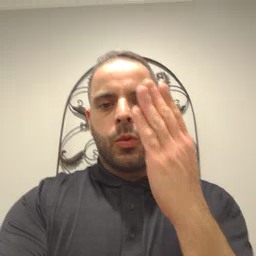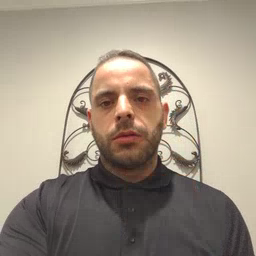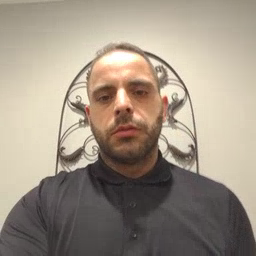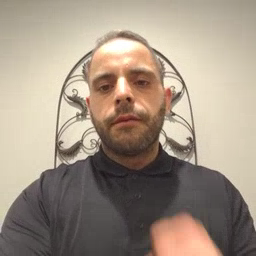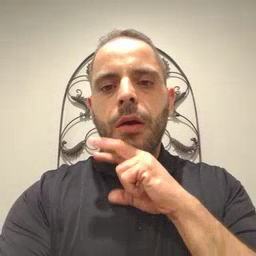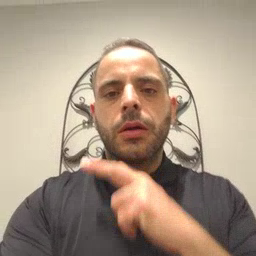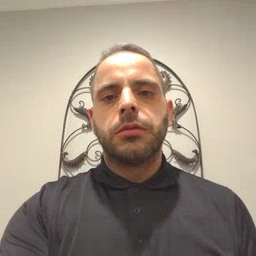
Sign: frog